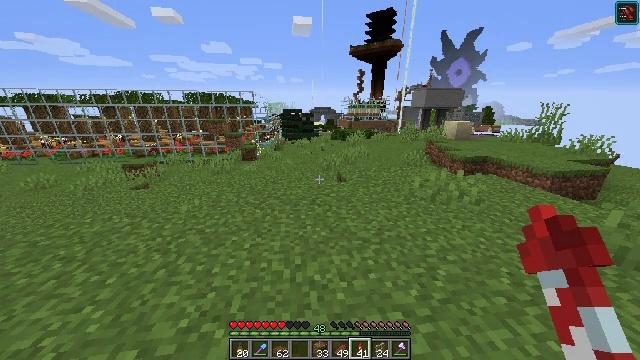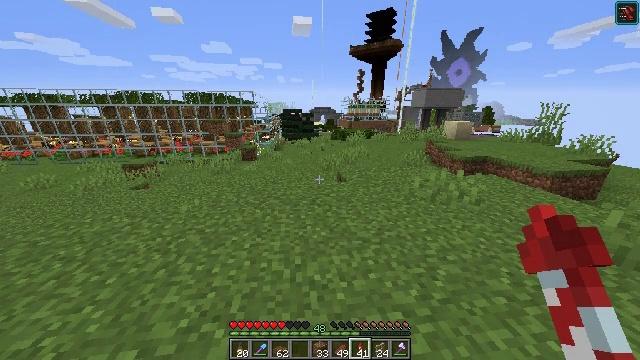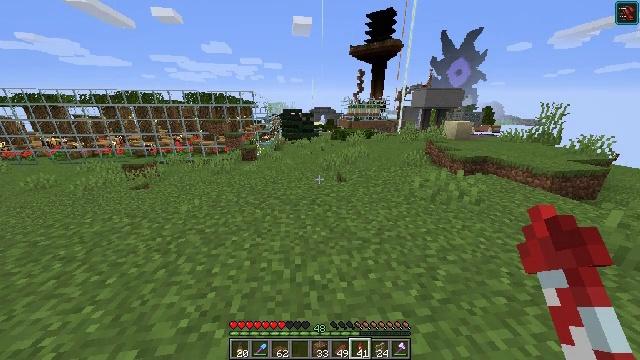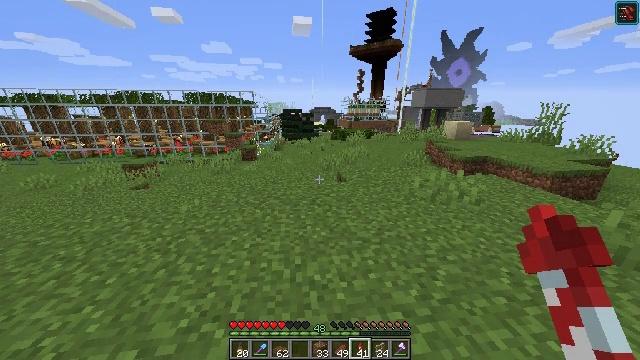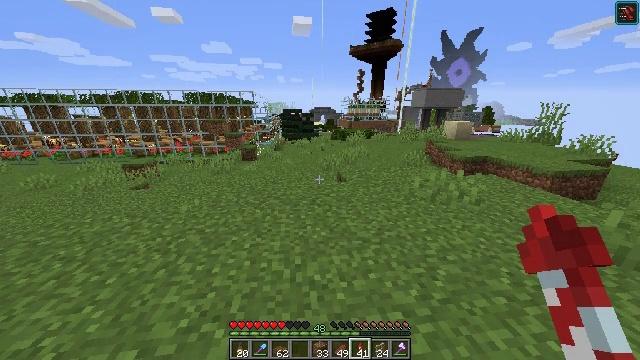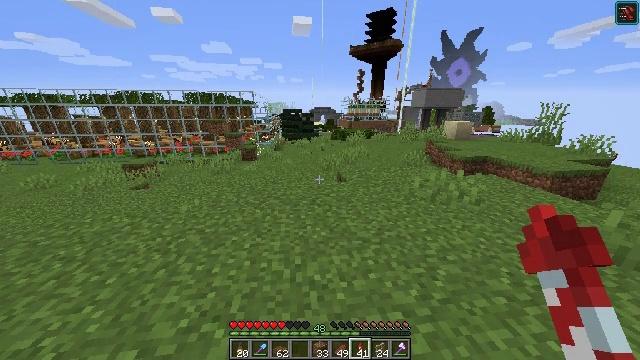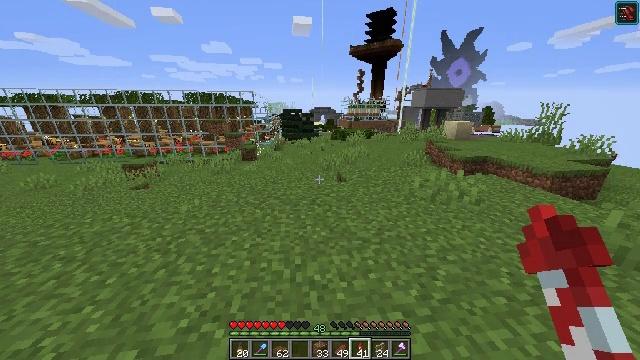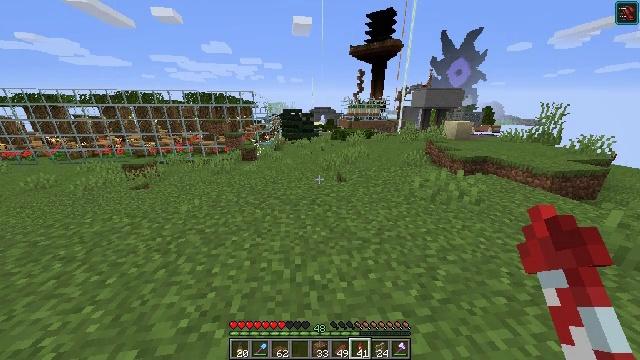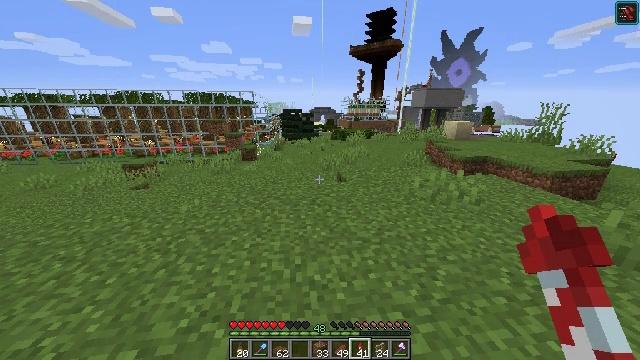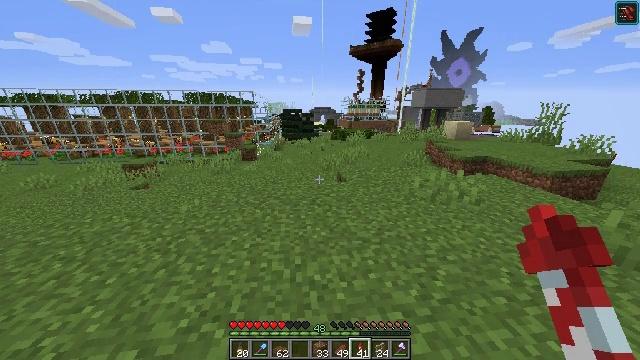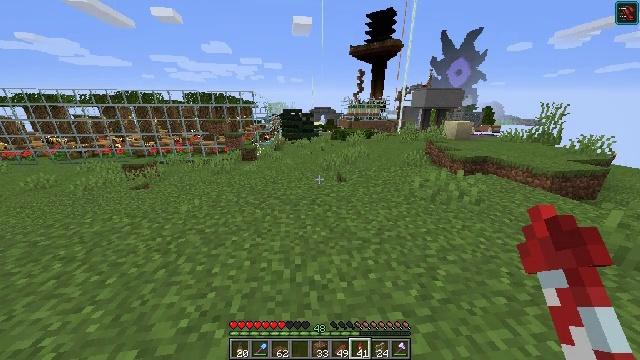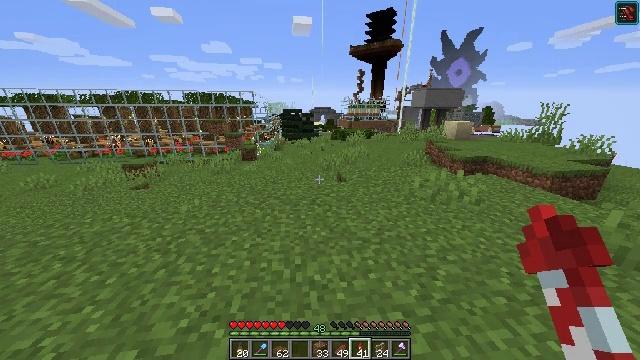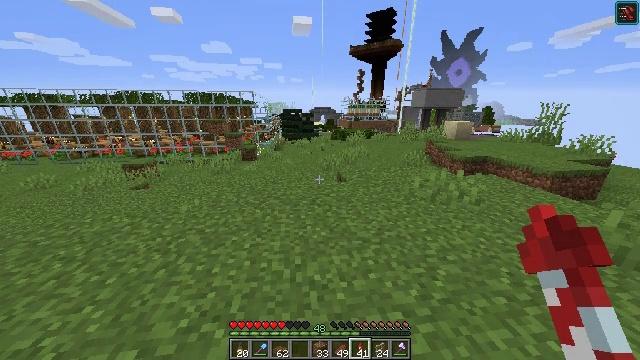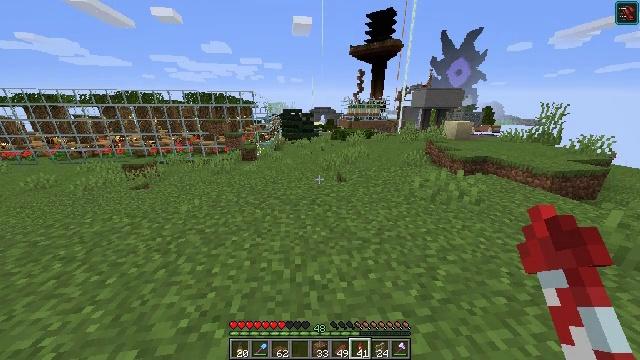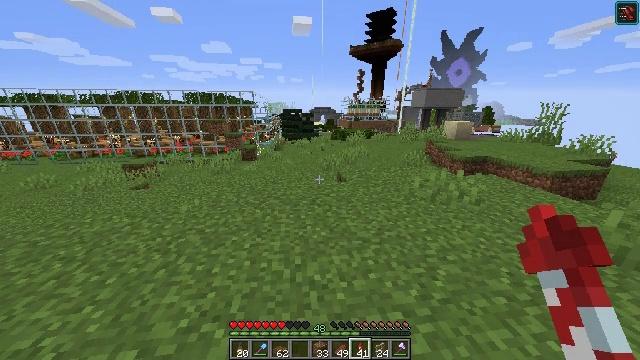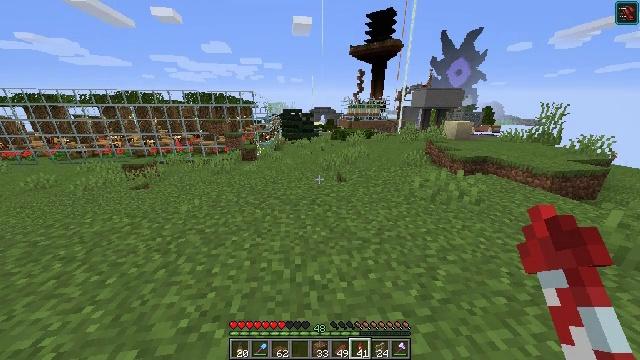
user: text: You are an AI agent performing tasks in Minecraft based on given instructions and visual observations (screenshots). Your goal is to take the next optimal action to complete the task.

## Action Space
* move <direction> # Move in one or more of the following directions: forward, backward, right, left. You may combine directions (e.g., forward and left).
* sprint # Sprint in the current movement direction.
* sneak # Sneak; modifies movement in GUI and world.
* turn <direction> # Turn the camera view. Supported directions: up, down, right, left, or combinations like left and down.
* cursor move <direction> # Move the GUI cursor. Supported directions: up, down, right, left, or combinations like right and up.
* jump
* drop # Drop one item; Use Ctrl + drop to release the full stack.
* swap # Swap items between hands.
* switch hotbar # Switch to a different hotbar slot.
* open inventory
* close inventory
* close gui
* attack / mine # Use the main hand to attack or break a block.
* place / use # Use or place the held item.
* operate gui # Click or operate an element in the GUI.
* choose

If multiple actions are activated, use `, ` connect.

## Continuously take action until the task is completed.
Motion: motion action
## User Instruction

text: Attack the spruce slab to remove it.
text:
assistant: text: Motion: no_op
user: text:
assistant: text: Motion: no_op
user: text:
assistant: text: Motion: no_op
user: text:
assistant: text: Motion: no_op
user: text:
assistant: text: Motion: no_op
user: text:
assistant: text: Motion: no_op
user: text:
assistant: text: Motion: no_op
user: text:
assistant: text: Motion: no_op
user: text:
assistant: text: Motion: no_op
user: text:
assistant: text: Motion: no_op
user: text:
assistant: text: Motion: no_op
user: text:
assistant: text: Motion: no_op
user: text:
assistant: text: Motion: no_op
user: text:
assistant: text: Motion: no_op
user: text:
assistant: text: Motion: no_op
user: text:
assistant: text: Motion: no_op
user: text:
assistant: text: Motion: no_op
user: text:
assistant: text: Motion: no_op
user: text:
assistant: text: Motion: no_op
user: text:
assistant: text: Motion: no_op
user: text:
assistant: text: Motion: no_op
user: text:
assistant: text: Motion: no_op
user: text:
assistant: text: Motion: no_op
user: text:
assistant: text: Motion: no_op
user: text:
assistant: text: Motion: no_op
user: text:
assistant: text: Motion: no_op
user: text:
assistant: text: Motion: no_op
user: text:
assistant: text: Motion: no_op
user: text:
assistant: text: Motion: no_op
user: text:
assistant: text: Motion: no_op